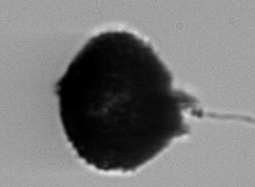
Label: Gonyaulax